Field crop: maize
Growth stage: 2
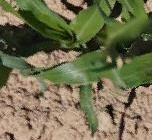
Species: maize